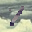
Label: 1